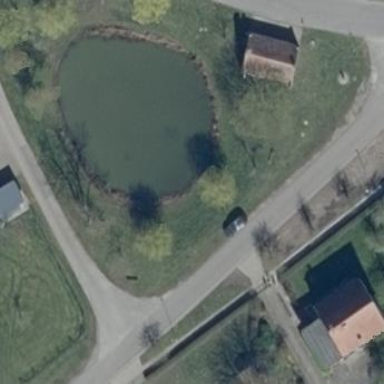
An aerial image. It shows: Pond with natural water.